Question: I developed an ADF application in Jdeveloper11.1.1.7 and deployed it in Weblogic server 10.3.5. From Jdeveloper every thing working perfectly But from weblogic server I can see in the server stack the error ('Error while opening JDBC connection, Caused by null password given; logon denied') here is part of exception thrown:
'''
Exception inside -------.jbo.DMLException: JBO-26061: Error while opening JDBC connection.
oracle.jbo.DMLException: JBO-26061: Error while opening JDBC connection.
at oracle.jbo.server.ConnectionPool.createConnection(ConnectionPool.java:207)
at oracle.jbo.server.ConnectionPool.instantiateResource(ConnectionPool.java:166)
at oracle.jbo.pool.ResourcePool.createResource(ResourcePool.java:583)
at oracle.jbo.pool.ResourcePool.useResource(ResourcePool.java:316)
at oracle.jbo.server.ConnectionPool.getConnectionInternal(ConnectionPool.java:102)
at oracle.jbo.server.ConnectionPool.getConnection(ConnectionPool.java:67)
.......................................
.......................................
at weblogic.deploy.service.internal.targetserver.DeploymentReceiverCallbackDeliverer$2.run(DeploymentReceiverCallbackDeliverer.java:69)
at weblogic.work.SelfTuningWorkManagerImpl$WorkAdapterImpl.run(SelfTuningWorkManagerImpl.java:528)
at weblogic.work.ExecuteThread.execute(ExecuteThread.java:209)
at weblogic.work.ExecuteThread.run(ExecuteThread.java:178)
Caused by: java.sql.SQLException: ORA-01005: null password given; logon denied
'''
I did what is suggested in the following links:
<URL>
<URL> Step 23
I added 'Djps.app.credential.overwrite.allowed=true' to the 'JAVA_PROPERTIES' and 'EXTRA_JAVA_PROPERTIES' and restart the server but the issue is not resolved. Any idea what goes wrong? Please note that the file ('setDomainEnv') in the 'bin' folder for the weblogic domain contains more that setting to the previous variables, the change I did is always rise in the first set of the variables
Attached where exactly the command is added in 'setDomainEnv' is it the right place to add? what is missing?

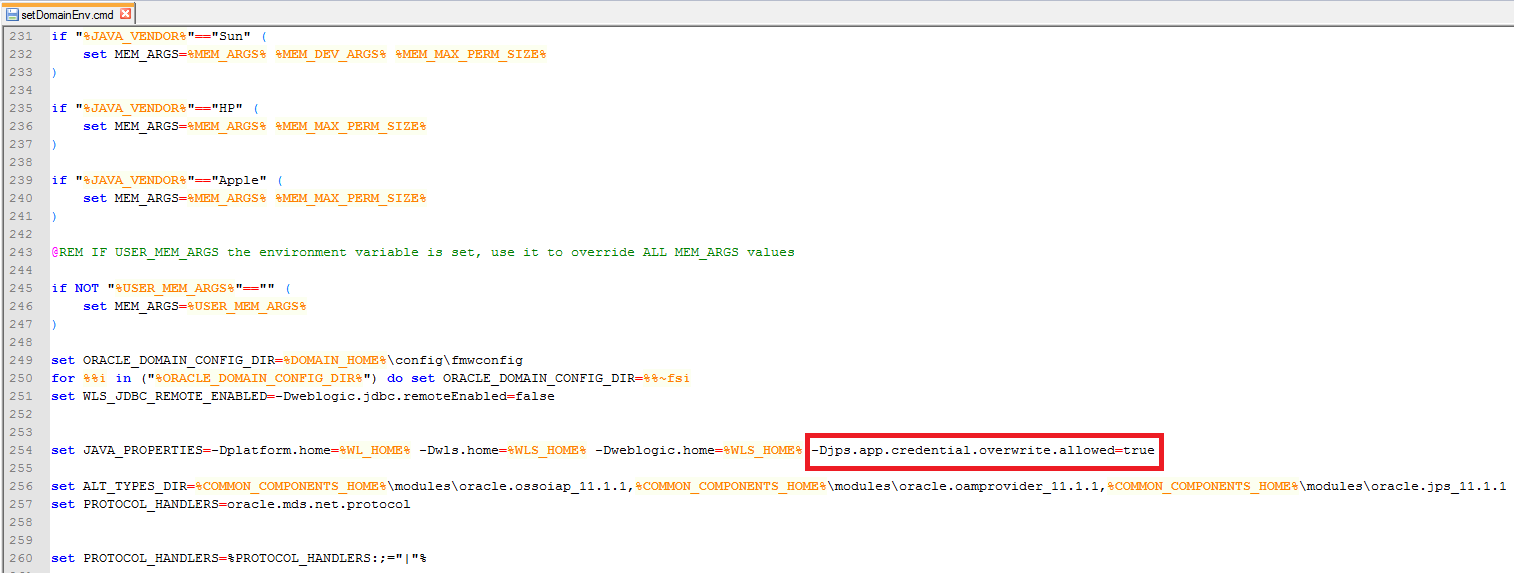
Answer: Referring to this link:
<URL>
problem solved by changing application module configuration form using JDBC URL to using DataSource.